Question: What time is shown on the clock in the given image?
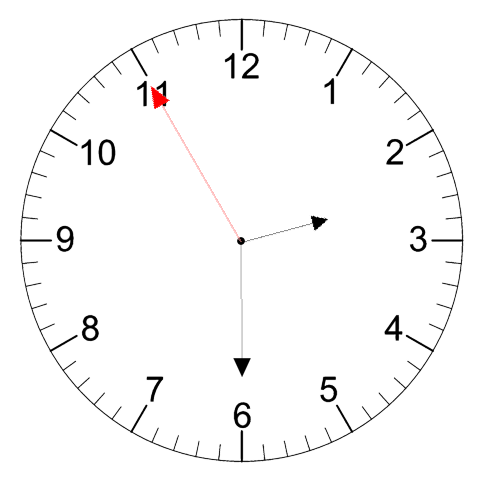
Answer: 02:29:55